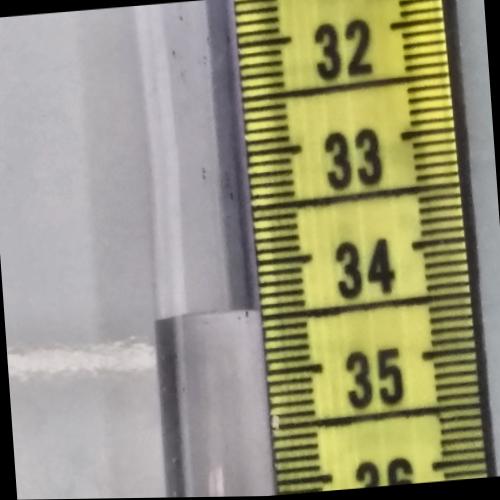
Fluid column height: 34.5 cm